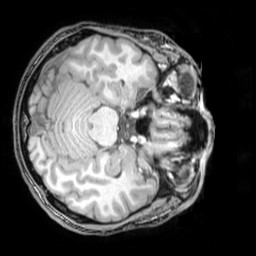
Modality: T1w
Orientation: axial
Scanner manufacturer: philips
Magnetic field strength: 3 T
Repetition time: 0.008105 s
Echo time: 0.003714 s